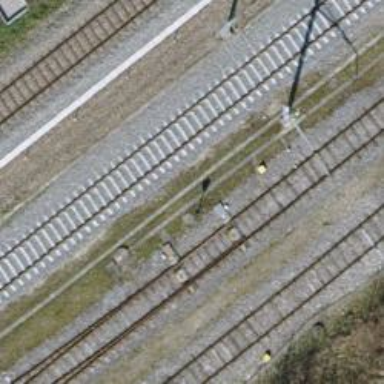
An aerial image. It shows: Railway switch.